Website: crate-barrel
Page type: billing-address
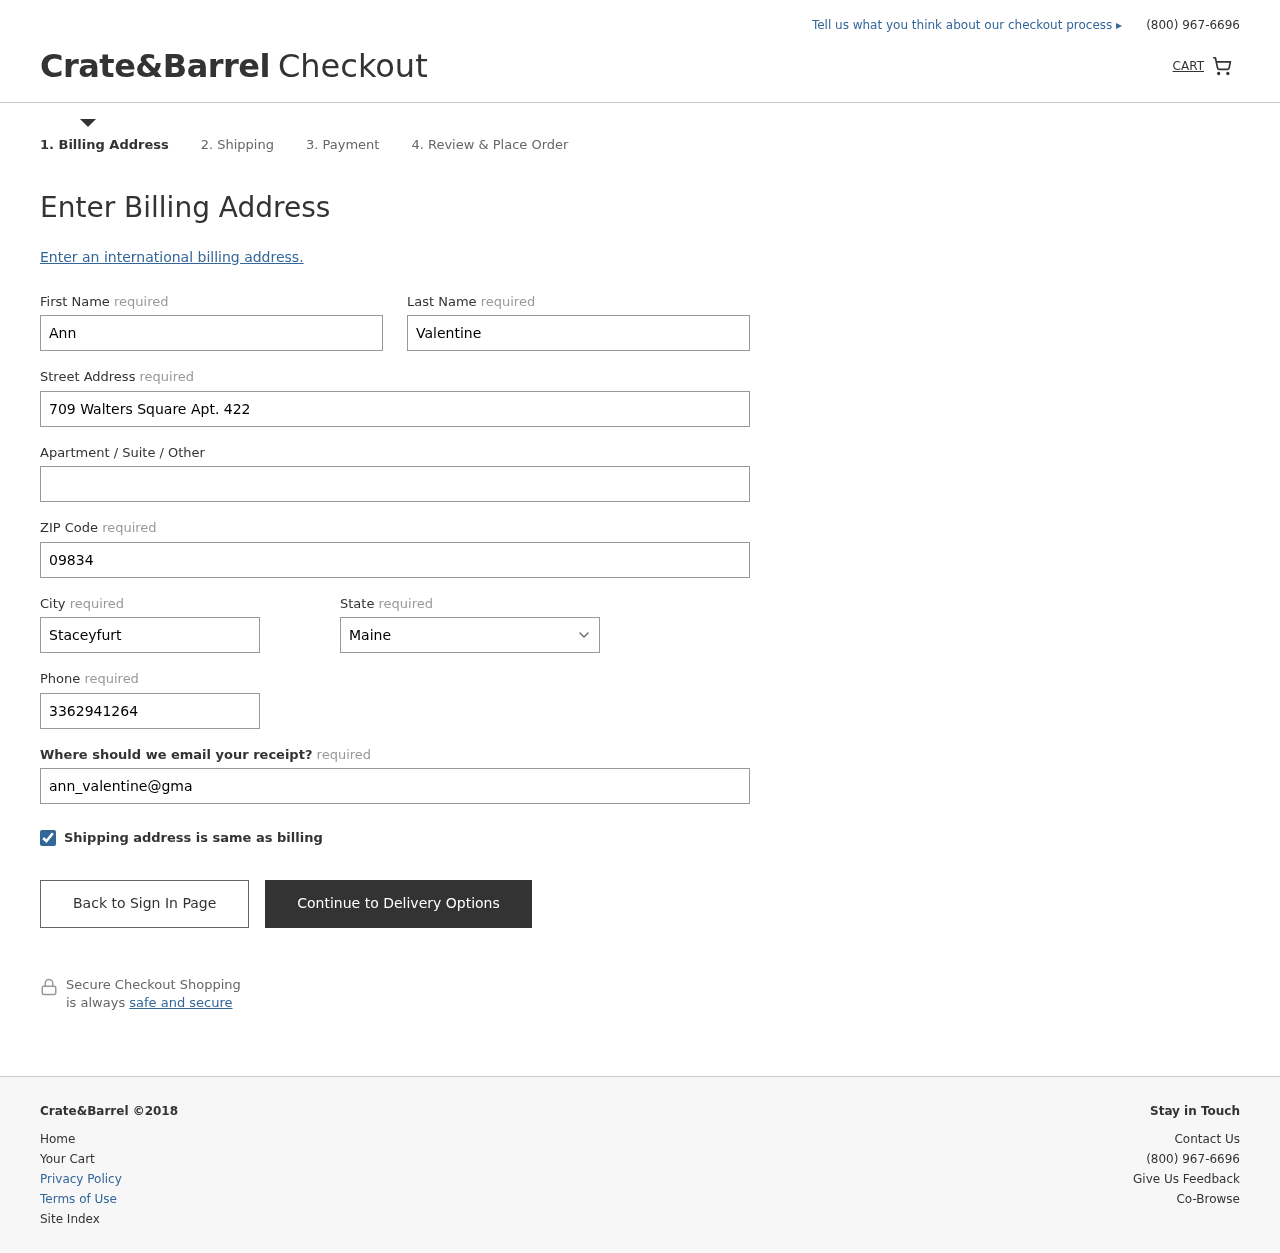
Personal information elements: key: PII_STATE
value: Maine
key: PII_FIRSTNAME
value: Ann
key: PII_LASTNAME
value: Valentine
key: PII_STREET
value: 709 Walters Square Apt. 422
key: PII_POSTCODE
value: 09834
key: PII_CITY
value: Staceyfurt
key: PII_PHONE
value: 3362941264
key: PII_EMAIL
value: ann_valentine@gmail.com